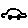
Label: car